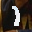
Label: 1